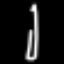
Label: pencil